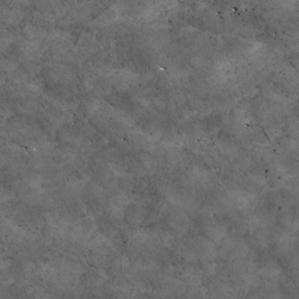
Label: non_frost